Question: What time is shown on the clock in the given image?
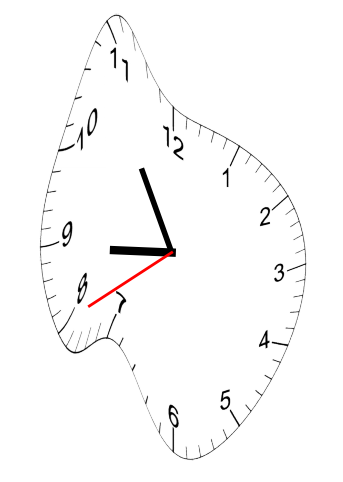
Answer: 08:54:40